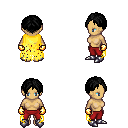
a pixel art fantasy rpg character, female body template, human, tanned skin, yellow tattered cape, red pants, black parted hairstyle, gold gloves, metal boots, four views (front, back, left, right), 2x2 character sprite sheet, small pixel art, hard edges, no anti-aliasing